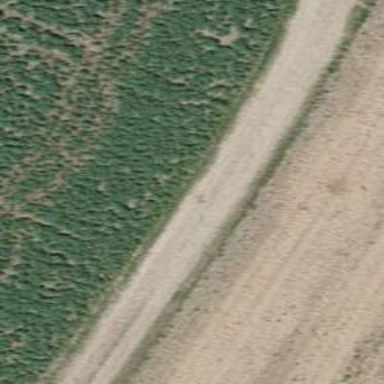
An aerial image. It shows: Dirt track road with grade 3 tracktype.